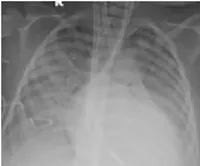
Following ECMO cannulation.
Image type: radiology (x_ray)